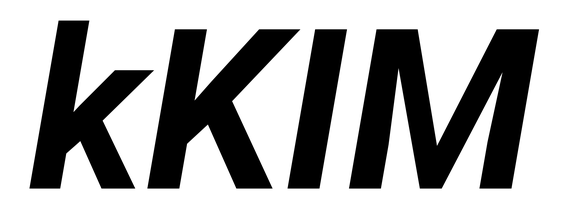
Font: Roboto-Italic_Bold_Italic